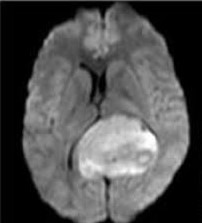
Label: meningioma